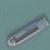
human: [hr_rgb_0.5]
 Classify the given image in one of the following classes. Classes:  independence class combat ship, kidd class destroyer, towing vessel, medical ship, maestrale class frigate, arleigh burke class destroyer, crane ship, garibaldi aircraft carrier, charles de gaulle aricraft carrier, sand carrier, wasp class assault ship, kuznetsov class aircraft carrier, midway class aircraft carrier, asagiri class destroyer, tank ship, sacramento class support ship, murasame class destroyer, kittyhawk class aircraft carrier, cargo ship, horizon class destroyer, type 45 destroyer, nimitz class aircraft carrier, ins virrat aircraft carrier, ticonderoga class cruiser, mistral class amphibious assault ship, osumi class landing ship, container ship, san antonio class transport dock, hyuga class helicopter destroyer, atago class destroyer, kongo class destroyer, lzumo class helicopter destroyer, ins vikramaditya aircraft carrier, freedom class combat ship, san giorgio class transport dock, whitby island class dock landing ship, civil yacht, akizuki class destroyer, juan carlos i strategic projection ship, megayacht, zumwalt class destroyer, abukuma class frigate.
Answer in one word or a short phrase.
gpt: Sand carrier